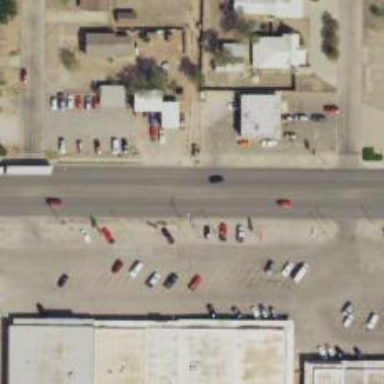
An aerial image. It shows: Alleyway designated as service road.